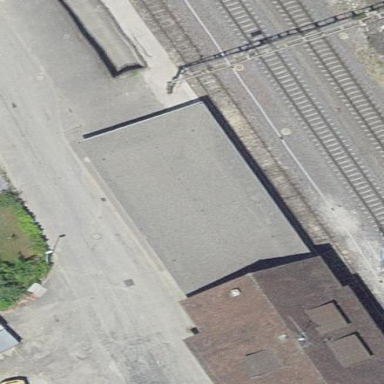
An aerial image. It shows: Railway station building.